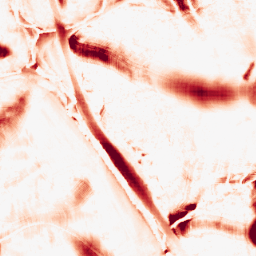
Category: morphological
Decomposition family: morphological_ellipse
Decomposition parameters: operation: opening
width: 50
height: 50
Upsampling method: sinc_blackman
Upsampling parameters: scale: 2
kernel_size: 4
Upsampling scale: 2